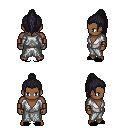
a pixel art fantasy rpg character, male body template, human, dark skin, white robe, teal pants, raven long topknot hairstyle, leather bracers, black slippers, four views (front, back, left, right), 2x2 character sprite sheet, small pixel art, hard edges, no anti-aliasing